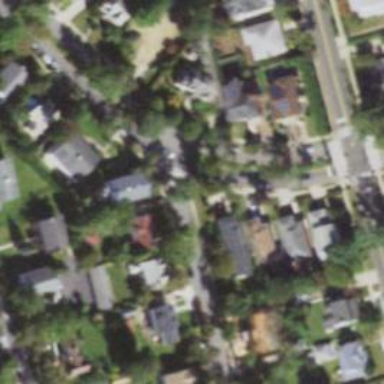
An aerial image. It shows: Residential road.